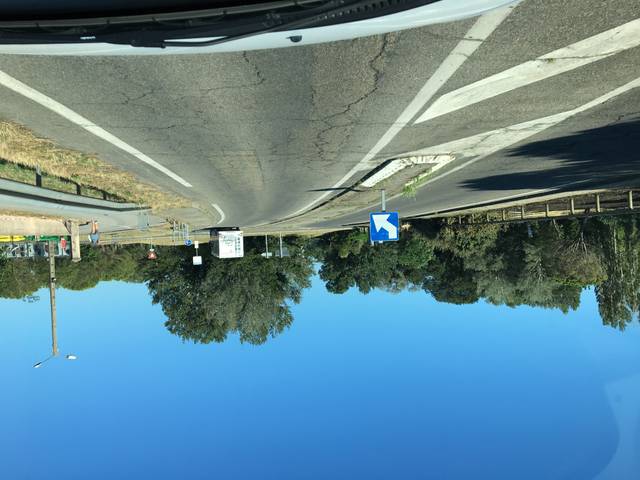
Region: France
Coordinates: 43.965, 4.818